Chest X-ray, PA view. Patient: 22 years old, sex M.
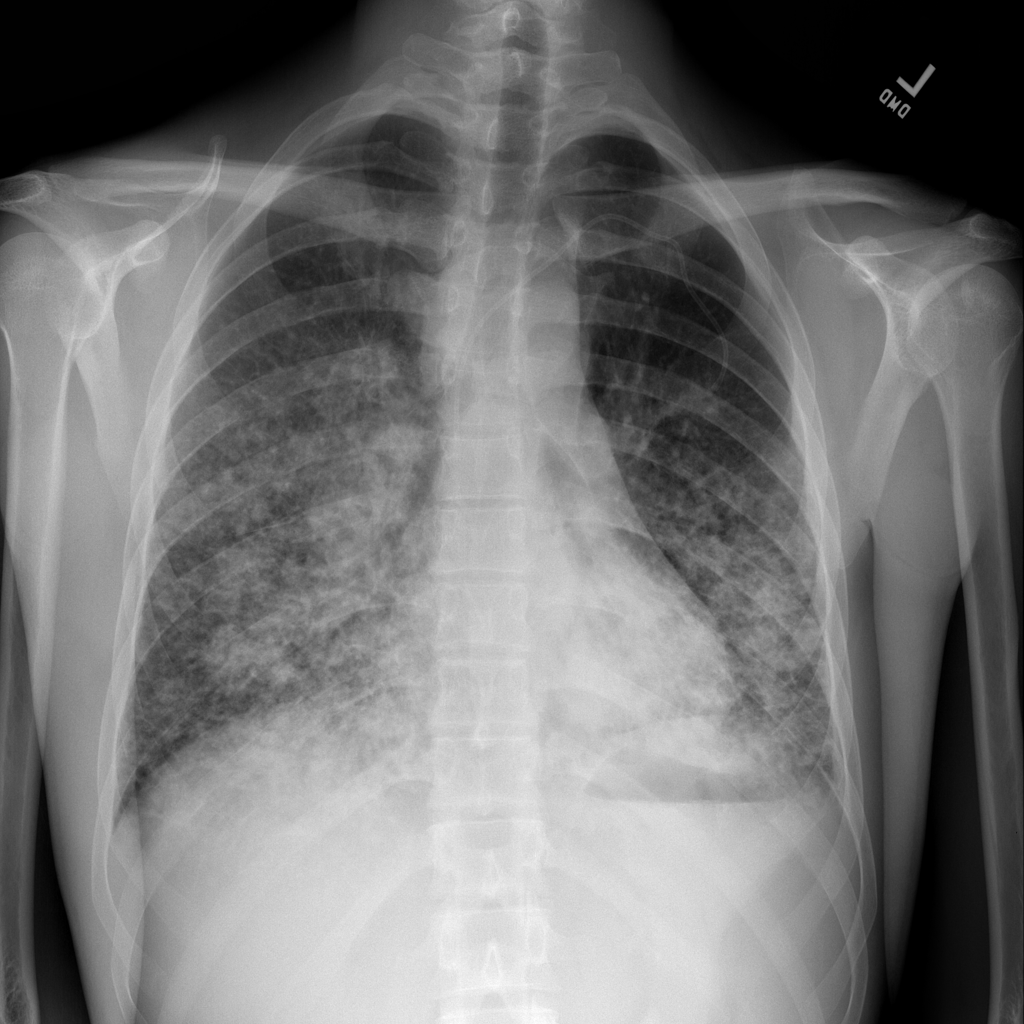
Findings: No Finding